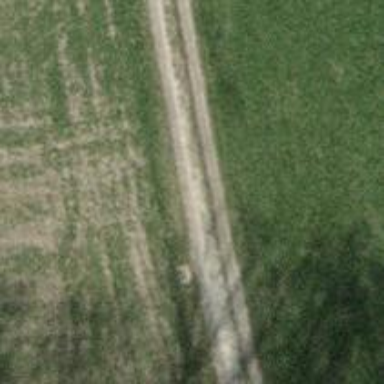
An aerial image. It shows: Gravel track of grade3 type.